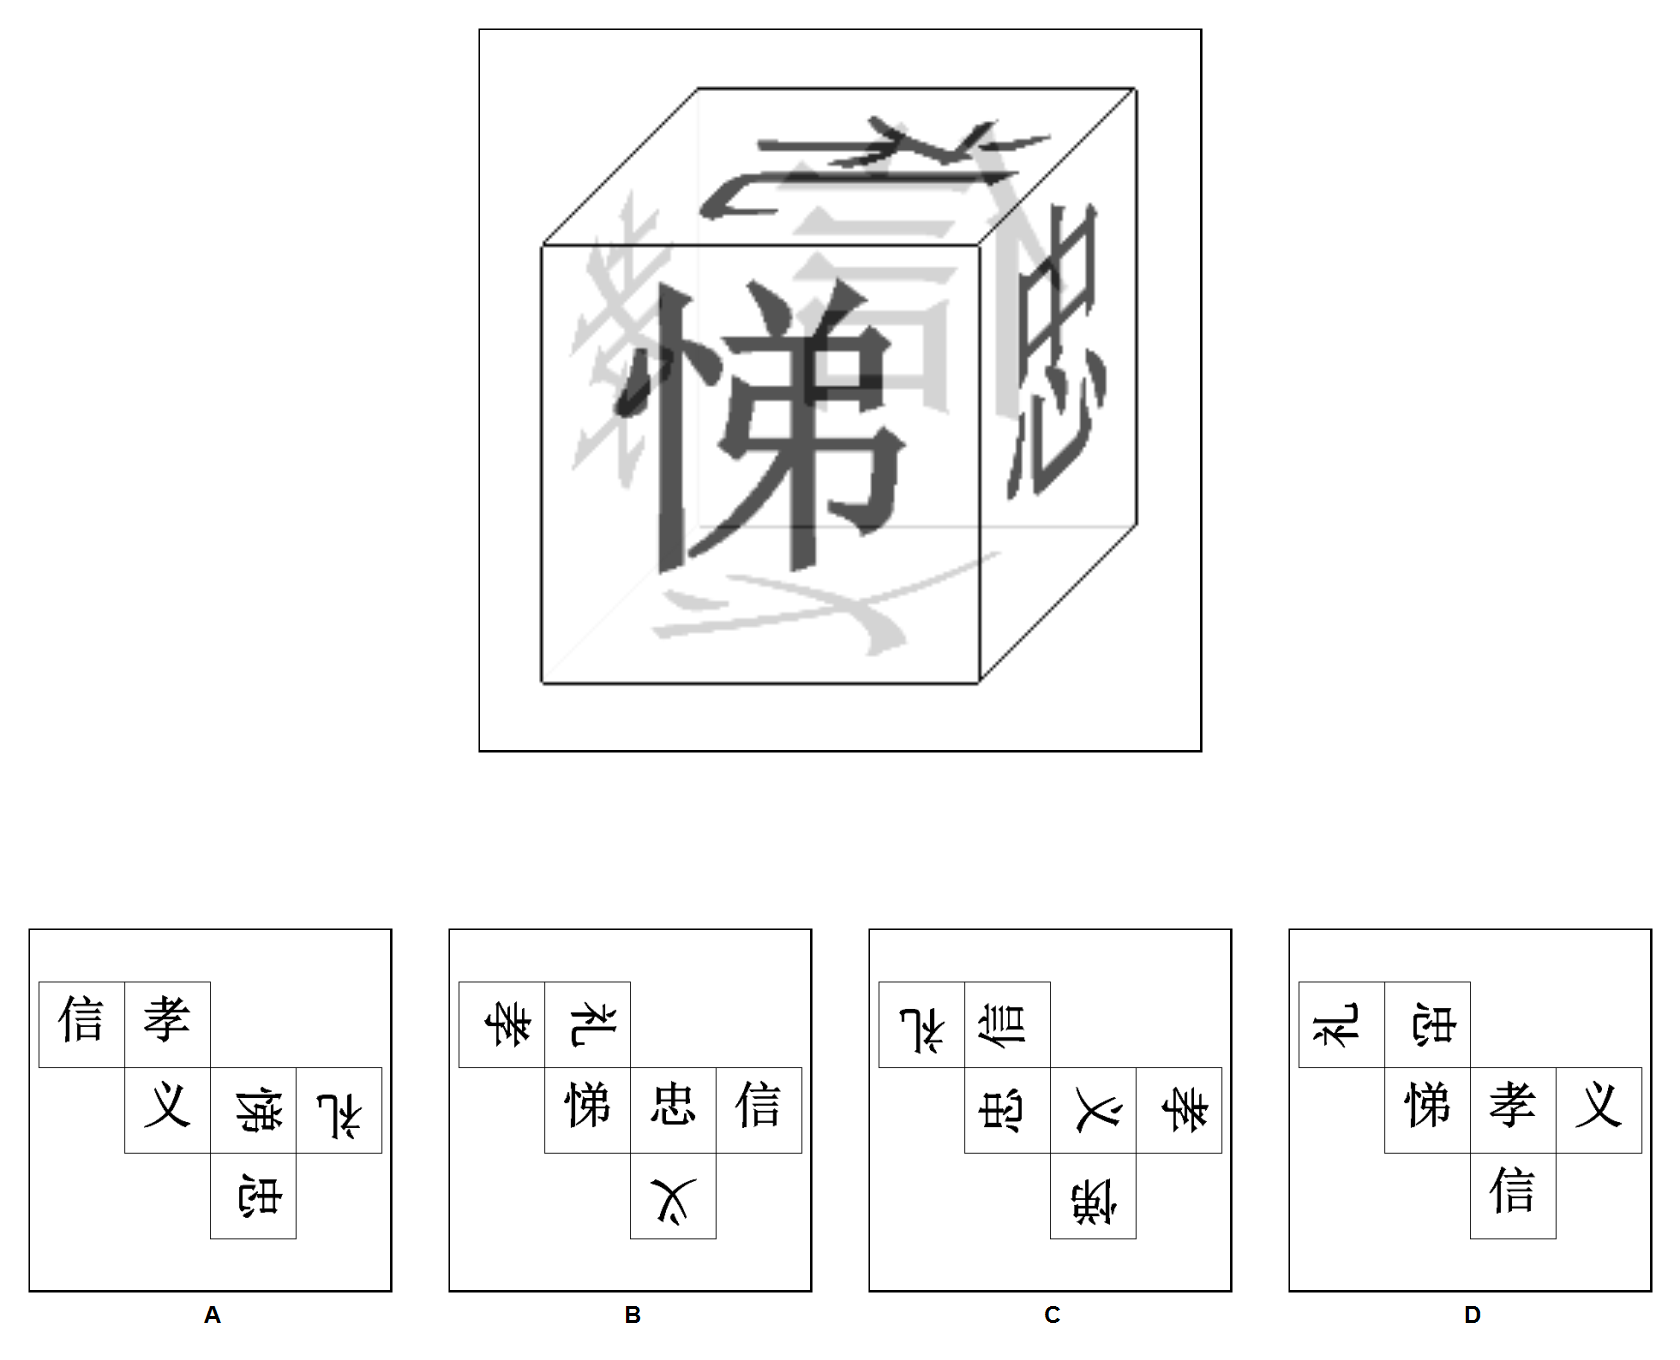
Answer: D